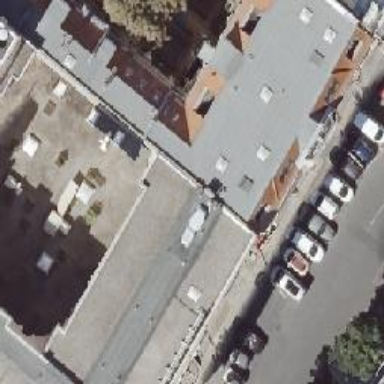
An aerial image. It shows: Beauty shop.